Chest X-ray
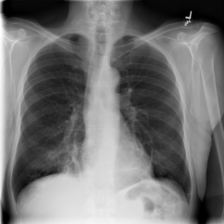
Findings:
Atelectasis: negative
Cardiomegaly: negative
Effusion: negative
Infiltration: negative
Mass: negative
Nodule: negative
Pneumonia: negative
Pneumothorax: negative
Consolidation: negative
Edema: negative
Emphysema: negative
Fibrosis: positive
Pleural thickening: negative
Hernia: negative